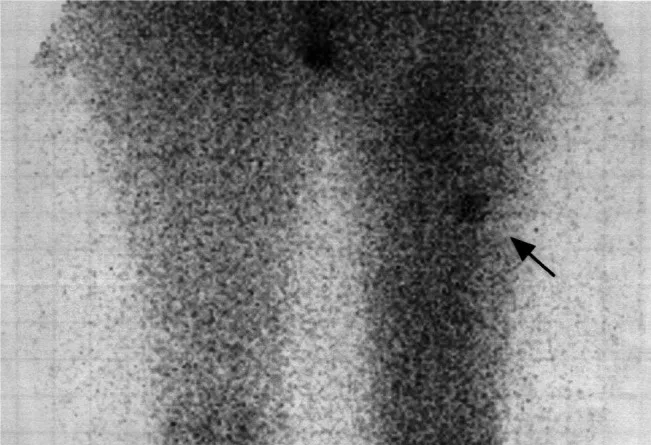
The patient had a local relapse of right-thigh aggressive fibromatosis: a scintigraphy with 111In-labelled octreotide (OctreoScan) revealed tumour uptake of the radiopeptide (arrow).
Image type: radiology (scintigraphy)